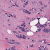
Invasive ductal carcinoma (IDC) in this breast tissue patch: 1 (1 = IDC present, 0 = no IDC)